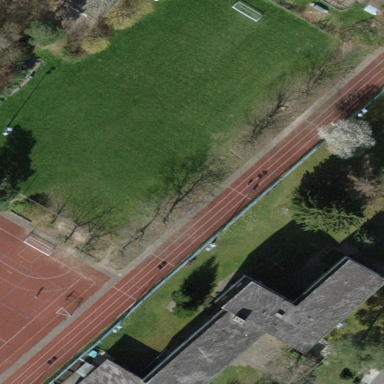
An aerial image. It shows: Athletics pitch for leisure land sports.